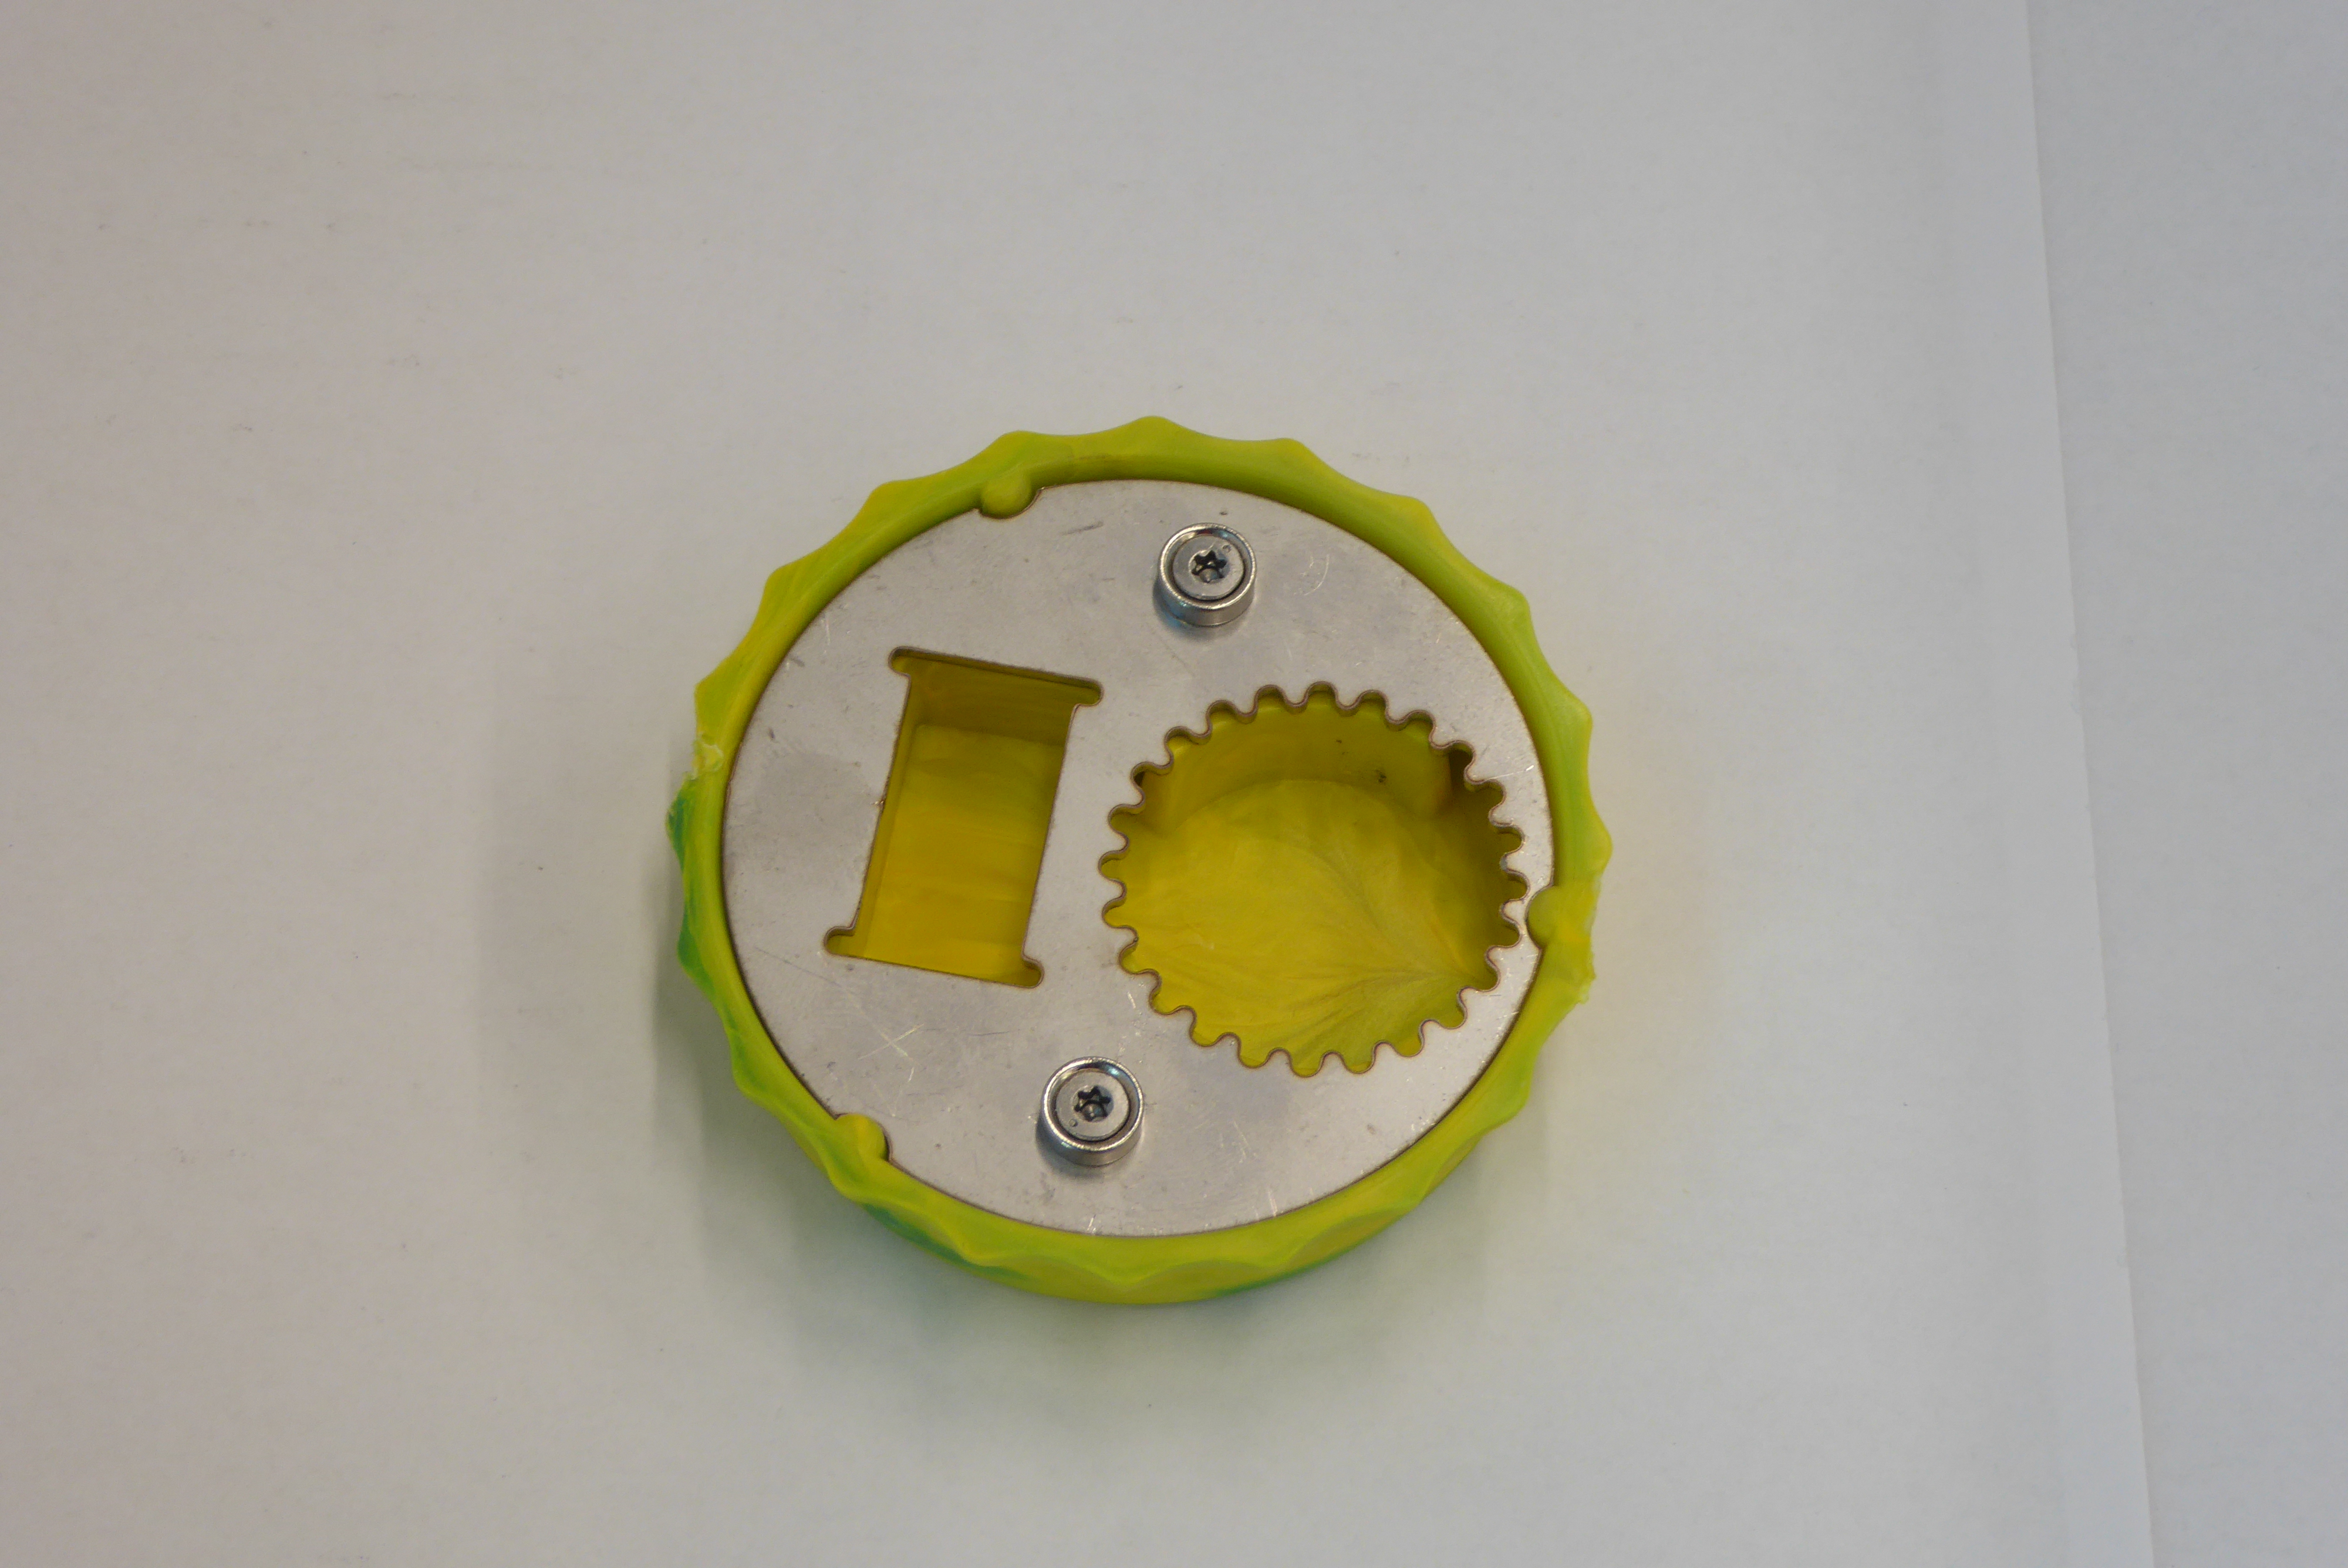
Label: Bottle Opener